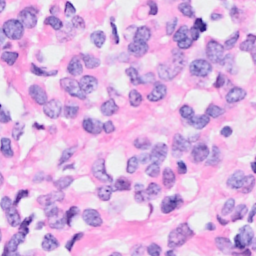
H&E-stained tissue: Breast